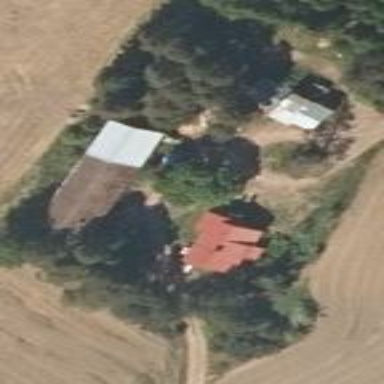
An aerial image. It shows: Farmyard area.